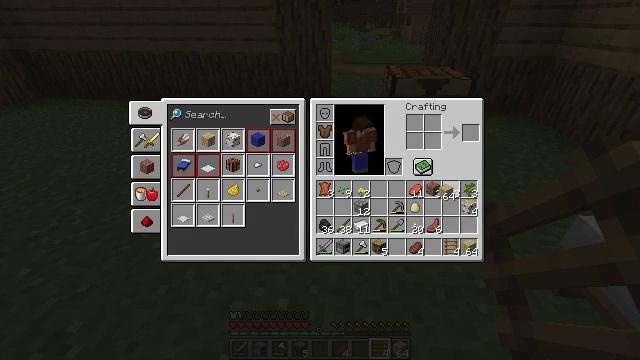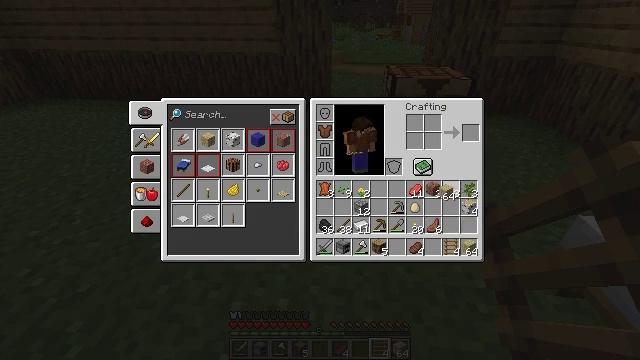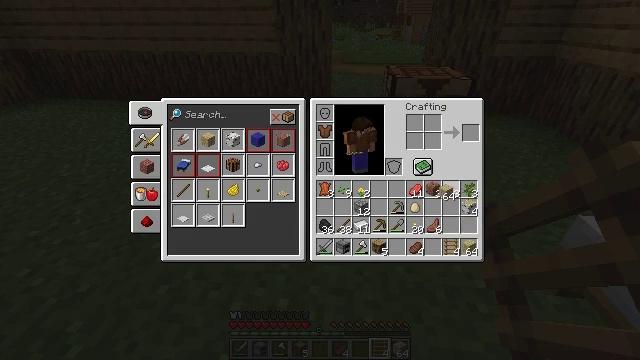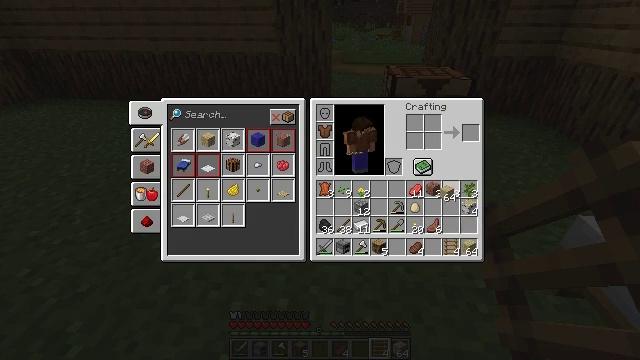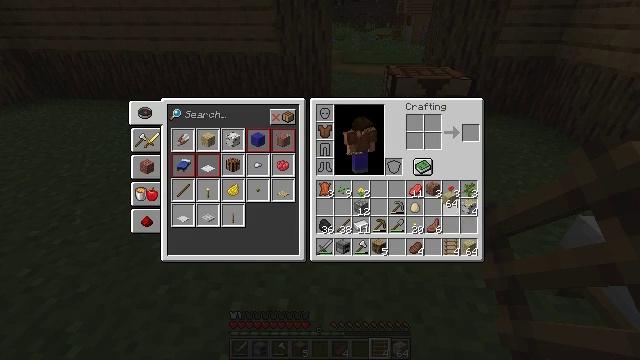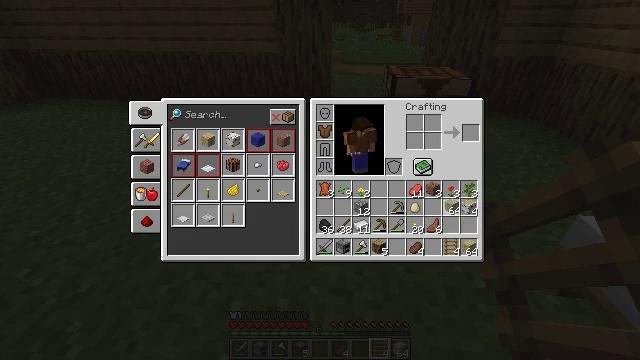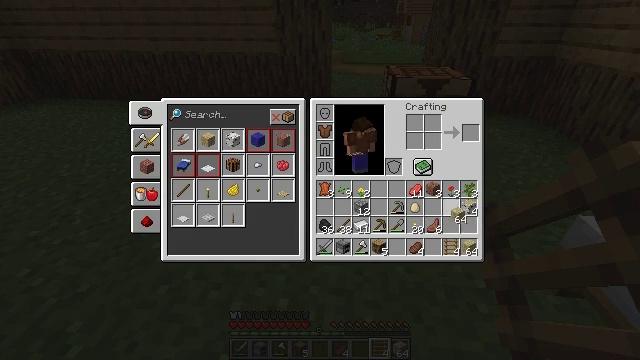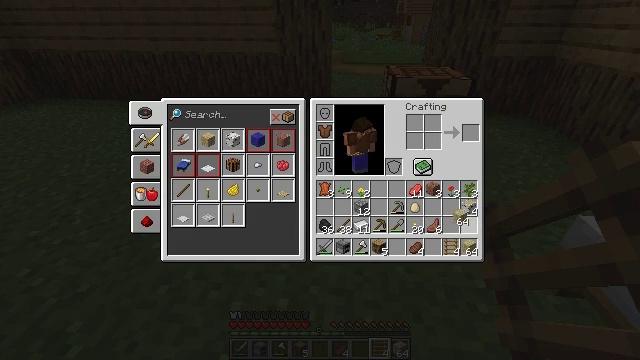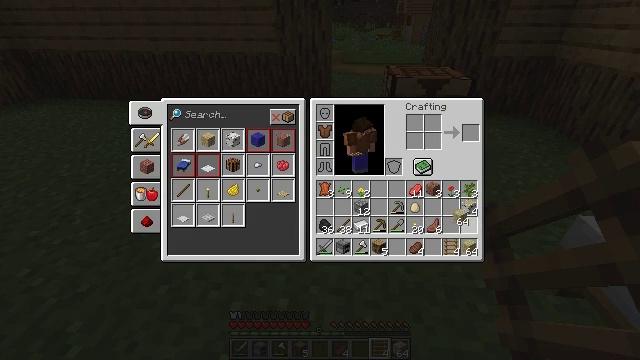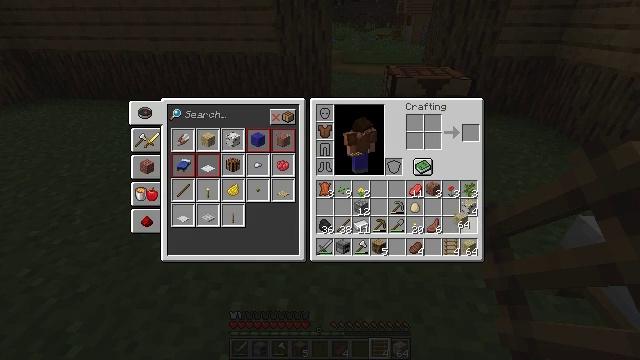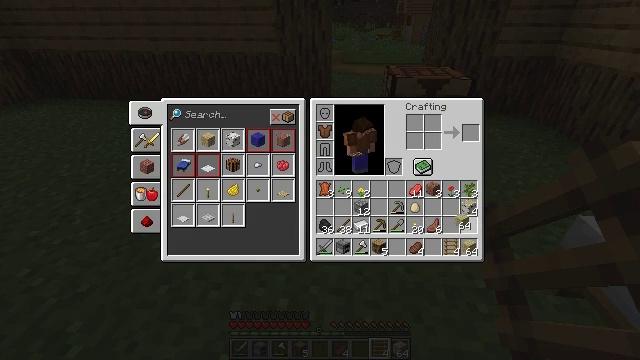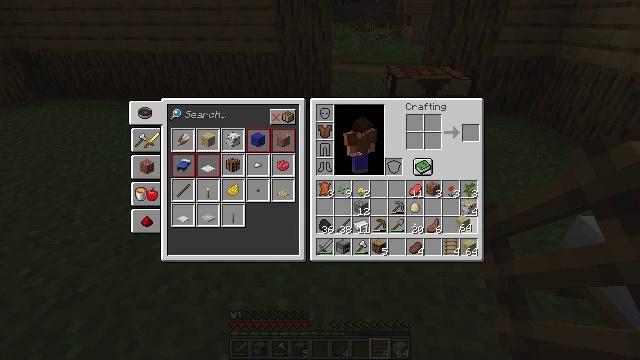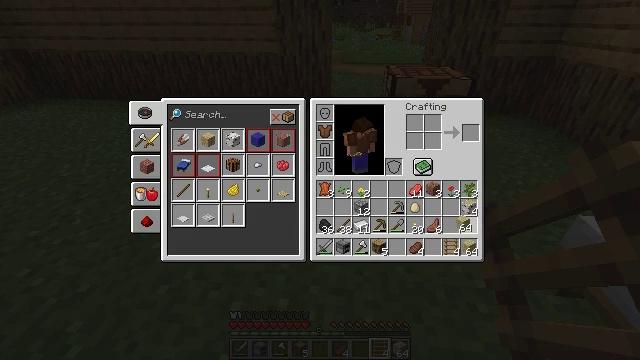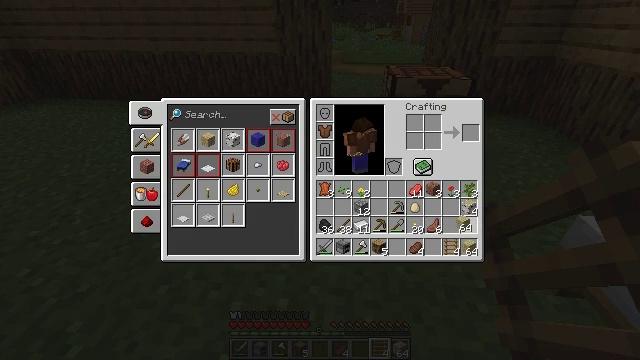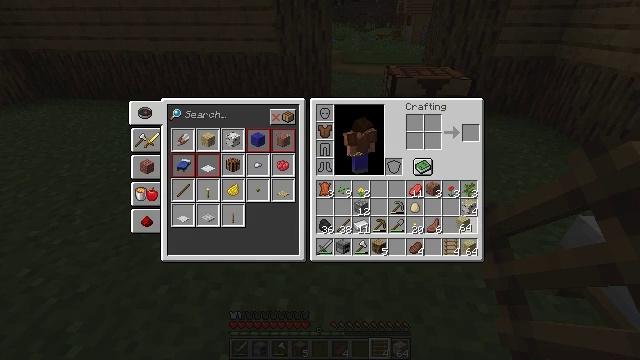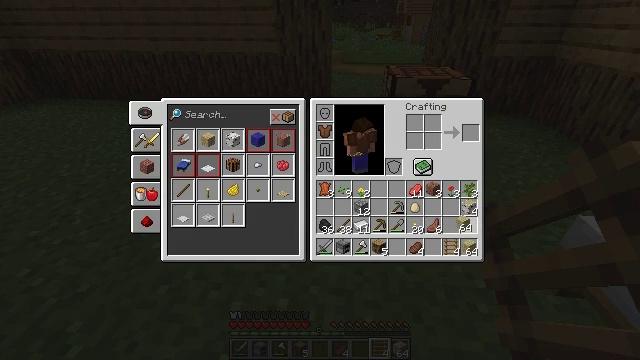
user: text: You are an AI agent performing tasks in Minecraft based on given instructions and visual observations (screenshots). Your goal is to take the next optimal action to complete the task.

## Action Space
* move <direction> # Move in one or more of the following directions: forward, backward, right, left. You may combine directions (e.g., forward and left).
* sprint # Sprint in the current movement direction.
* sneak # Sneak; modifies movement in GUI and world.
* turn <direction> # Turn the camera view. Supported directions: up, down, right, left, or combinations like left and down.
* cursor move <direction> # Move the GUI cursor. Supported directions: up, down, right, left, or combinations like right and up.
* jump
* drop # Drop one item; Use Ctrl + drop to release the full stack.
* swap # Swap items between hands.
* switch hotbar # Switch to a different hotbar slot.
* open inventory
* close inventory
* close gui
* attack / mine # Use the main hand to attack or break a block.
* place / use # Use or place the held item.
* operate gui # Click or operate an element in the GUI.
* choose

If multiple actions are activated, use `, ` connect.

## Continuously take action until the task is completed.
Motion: motion action
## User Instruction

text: Make a set of birch slabs at the crafting table.
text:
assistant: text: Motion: no_op
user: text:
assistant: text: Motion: no_op
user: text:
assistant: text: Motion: no_op
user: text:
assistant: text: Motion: no_op
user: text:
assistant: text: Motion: cursor move down
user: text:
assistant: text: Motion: cursor move down
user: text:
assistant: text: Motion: no_op
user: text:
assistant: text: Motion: no_op
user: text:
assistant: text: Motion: no_op
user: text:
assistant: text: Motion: no_op
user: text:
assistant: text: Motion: no_op
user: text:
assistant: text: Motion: no_op
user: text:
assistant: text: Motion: no_op
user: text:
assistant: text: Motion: operate gui
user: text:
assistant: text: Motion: operate gui
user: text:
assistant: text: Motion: operate gui
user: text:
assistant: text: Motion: operate gui
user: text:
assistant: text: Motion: no_op
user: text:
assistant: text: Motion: no_op
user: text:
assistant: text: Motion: no_op
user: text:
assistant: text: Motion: no_op
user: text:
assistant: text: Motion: no_op
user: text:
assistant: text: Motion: no_op
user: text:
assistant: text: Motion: no_op
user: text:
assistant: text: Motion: no_op
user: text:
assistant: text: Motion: cursor move left
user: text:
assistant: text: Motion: no_op
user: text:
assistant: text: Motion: no_op
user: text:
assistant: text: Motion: no_op
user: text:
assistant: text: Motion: no_op